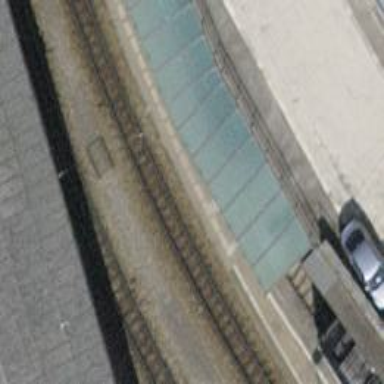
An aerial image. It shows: Narrow-gauge railway siding with 1 track. The railway line is electrified with contact line.